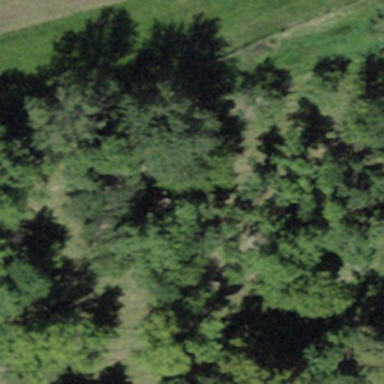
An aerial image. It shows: Forest area.